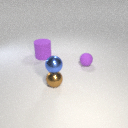
large purple rubber cylinder to the left of small purple rubber sphere